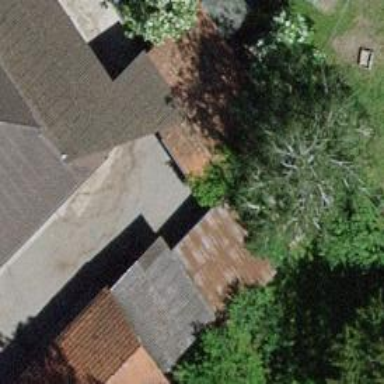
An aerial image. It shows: Garage.